Interaction volume radius: 5 \u00c5
Interaction volume height: 30 \u00c5
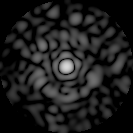
Disorder parameter: 0.8364